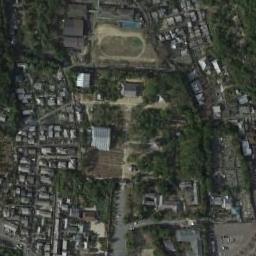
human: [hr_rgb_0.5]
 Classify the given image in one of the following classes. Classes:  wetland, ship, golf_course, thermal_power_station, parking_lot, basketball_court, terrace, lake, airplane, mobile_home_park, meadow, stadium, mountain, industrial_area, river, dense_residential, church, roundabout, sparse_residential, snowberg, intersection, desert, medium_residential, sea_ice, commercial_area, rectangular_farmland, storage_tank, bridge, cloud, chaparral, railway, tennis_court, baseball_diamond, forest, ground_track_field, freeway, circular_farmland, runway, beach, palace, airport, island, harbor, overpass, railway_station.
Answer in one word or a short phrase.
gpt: palace